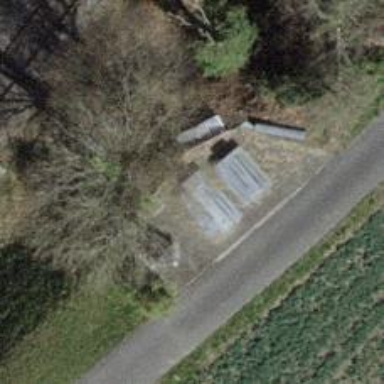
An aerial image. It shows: Barbecue facility.